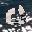
Label: 0